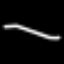
Label: line